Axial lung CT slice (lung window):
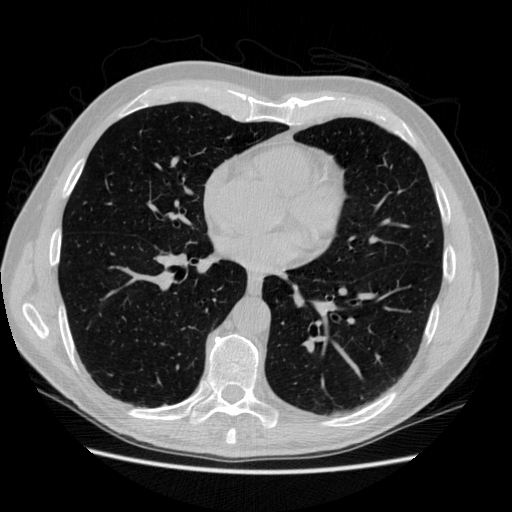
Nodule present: no